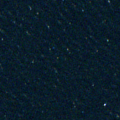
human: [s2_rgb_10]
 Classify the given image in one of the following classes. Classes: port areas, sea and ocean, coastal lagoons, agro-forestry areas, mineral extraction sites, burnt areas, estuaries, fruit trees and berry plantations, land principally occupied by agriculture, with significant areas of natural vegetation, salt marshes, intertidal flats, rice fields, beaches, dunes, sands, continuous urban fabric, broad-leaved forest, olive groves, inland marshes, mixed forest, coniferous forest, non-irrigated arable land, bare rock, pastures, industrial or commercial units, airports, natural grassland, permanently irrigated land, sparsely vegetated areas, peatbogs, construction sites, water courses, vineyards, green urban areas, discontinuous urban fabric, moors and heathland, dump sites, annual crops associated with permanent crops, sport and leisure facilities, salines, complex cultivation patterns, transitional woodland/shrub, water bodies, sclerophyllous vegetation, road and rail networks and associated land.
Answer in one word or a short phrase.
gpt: sea and ocean